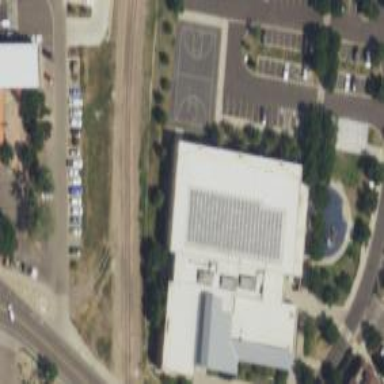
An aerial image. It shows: Community center building.